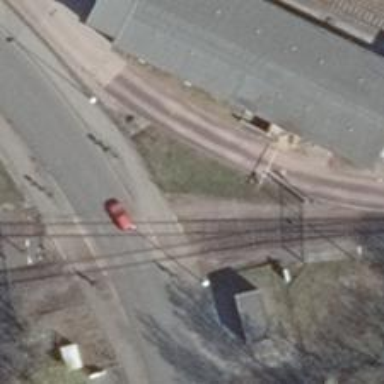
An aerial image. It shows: Crossing for the railway.